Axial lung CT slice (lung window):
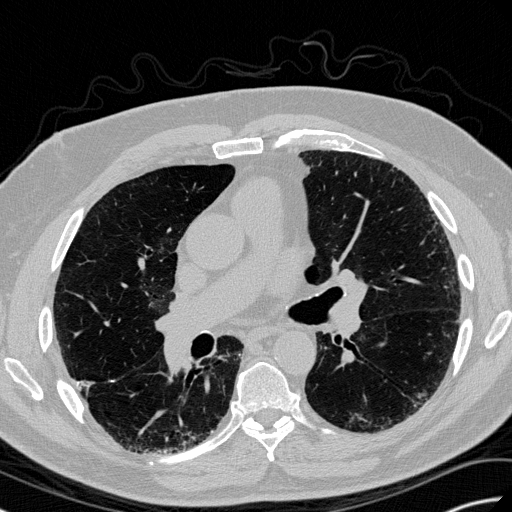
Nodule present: no